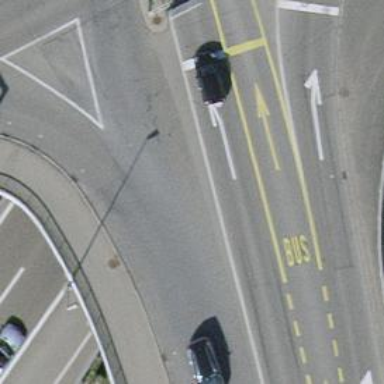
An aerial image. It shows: Road with traffic signals.